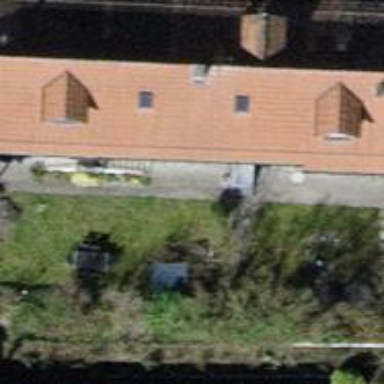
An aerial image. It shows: Gabled roofed house.